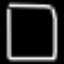
Label: square